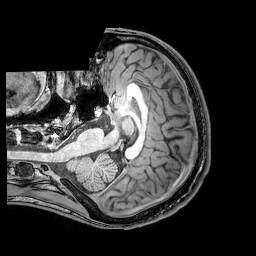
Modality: T1w
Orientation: axial
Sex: male
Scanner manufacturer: philips
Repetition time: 0.008184 s
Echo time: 0.00376 s